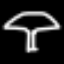
Label: mushroom